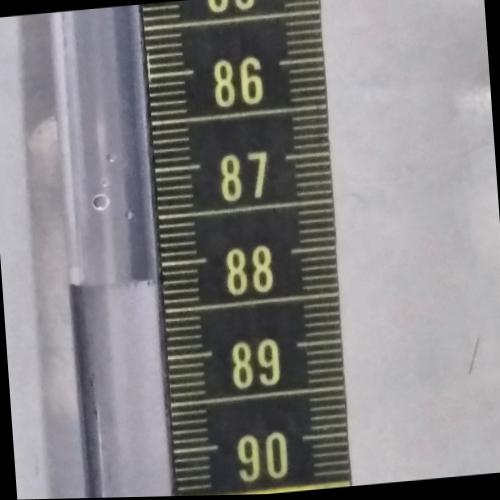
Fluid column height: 88.2 cm